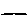
Label: line